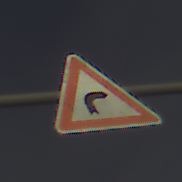
Verkehrszeichen: KurveRechts
Umgebung: Outdoor, Nature
Tageszeit: SunriseSunset
Wetter: PartlyCloudy
Licht: Natural
Jahreszeit: NotSpecified
Kontrast: HighContrast